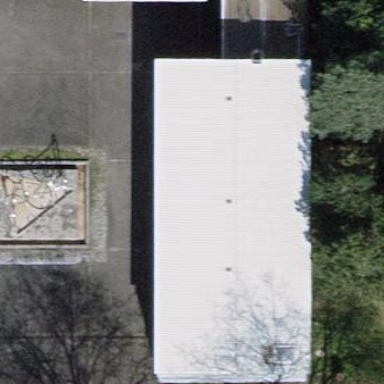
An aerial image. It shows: College building.